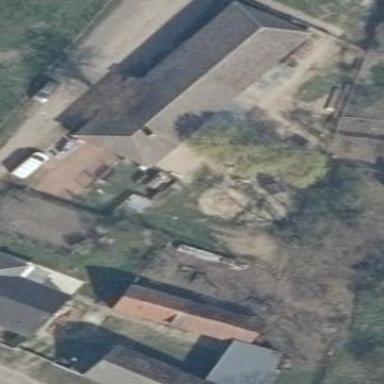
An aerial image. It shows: Kindergarten building.